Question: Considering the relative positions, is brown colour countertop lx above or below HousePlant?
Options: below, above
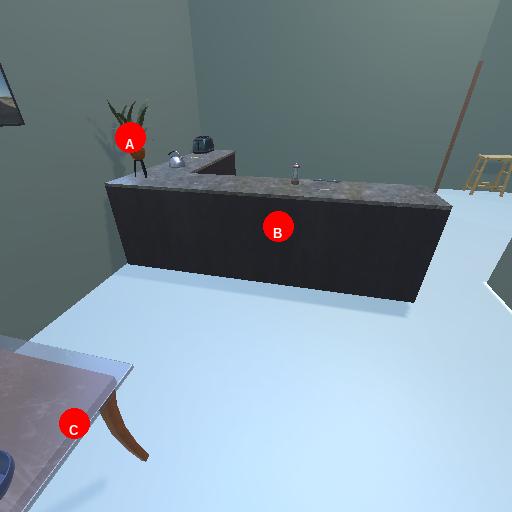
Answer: below